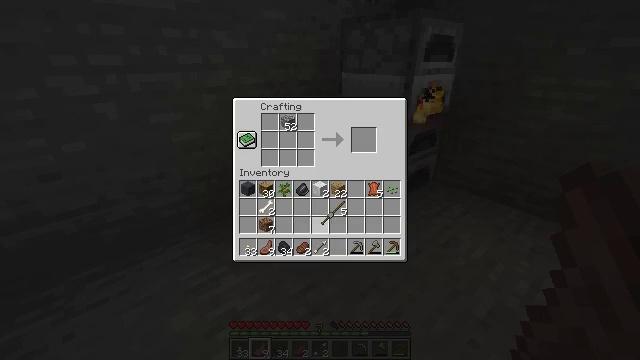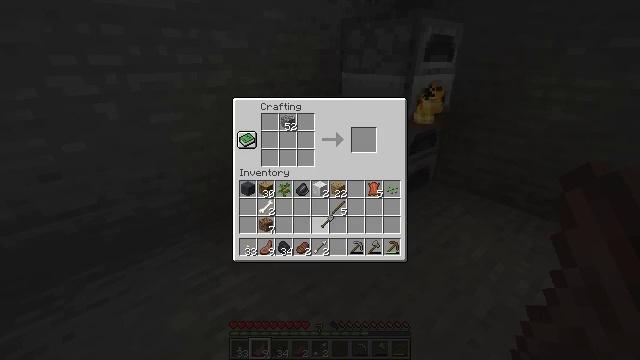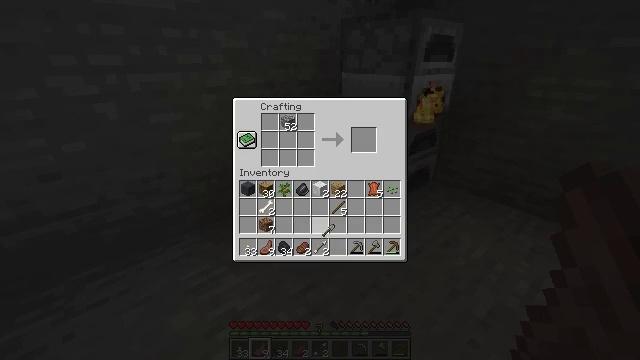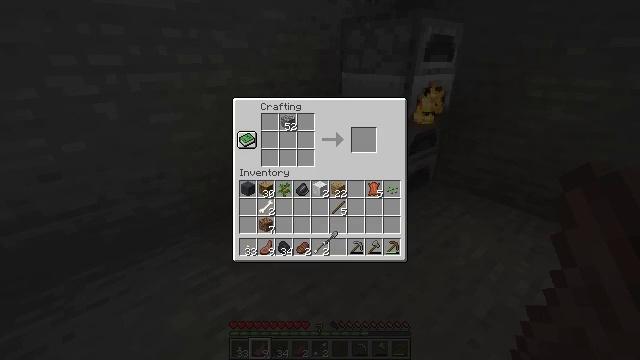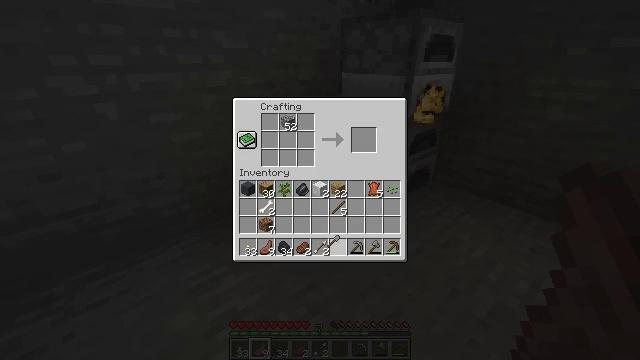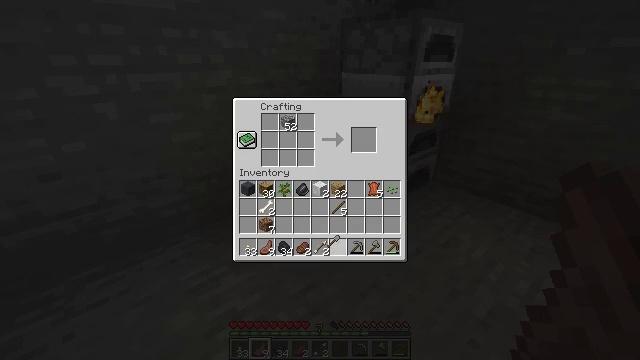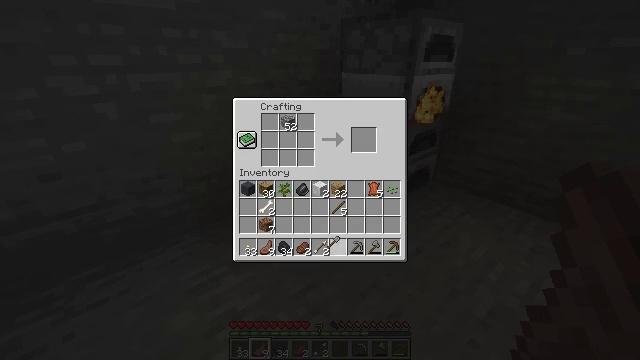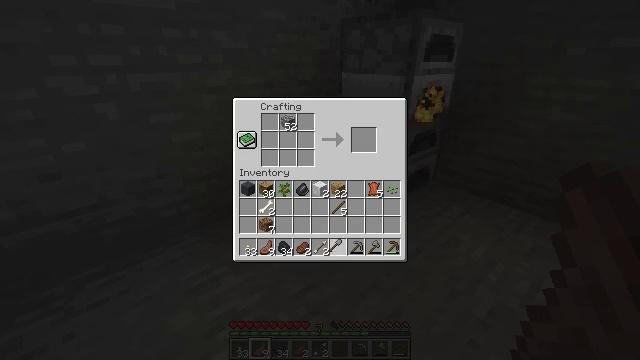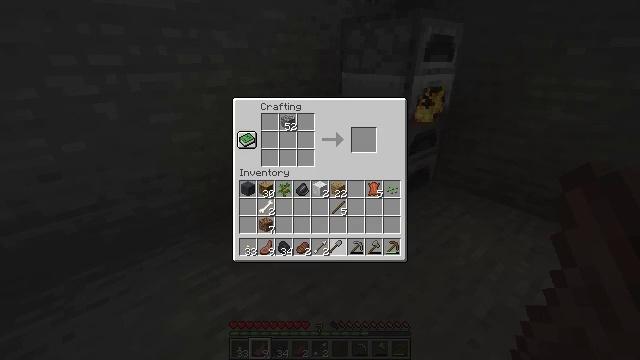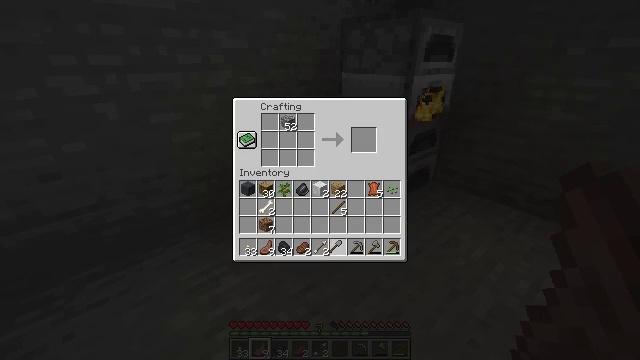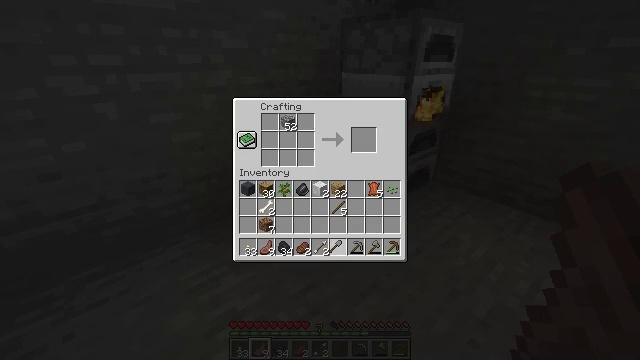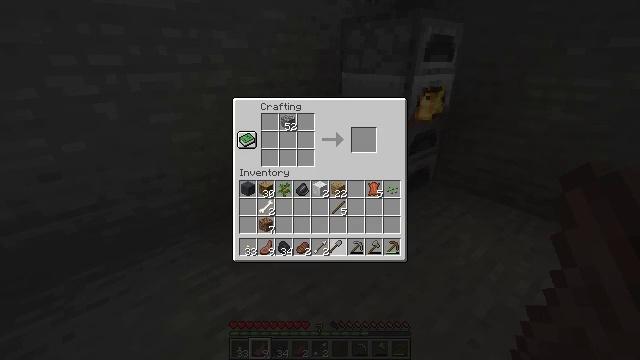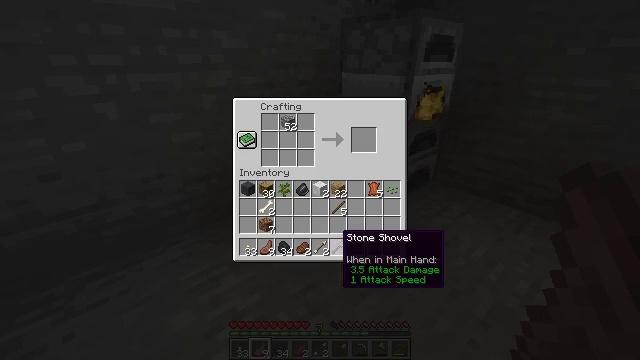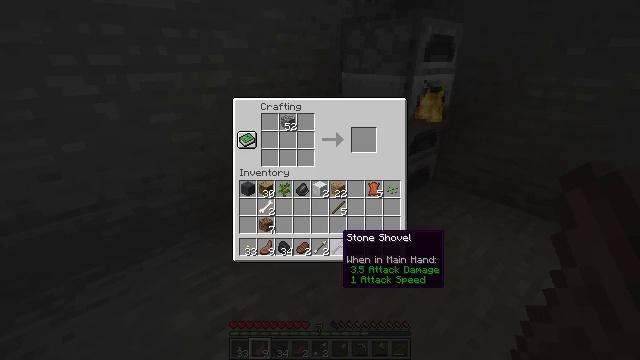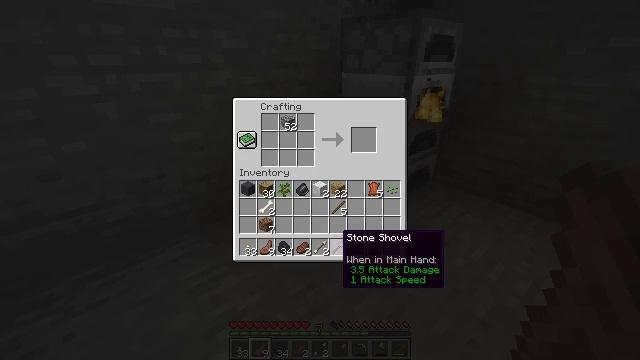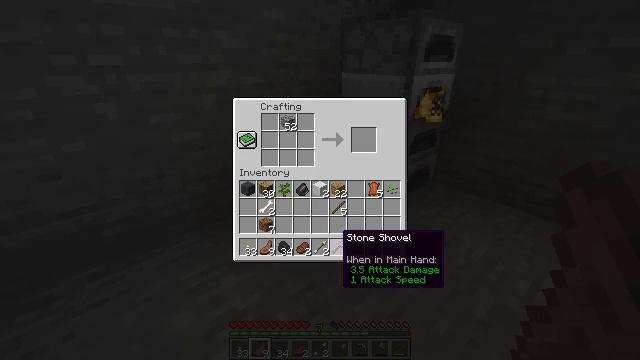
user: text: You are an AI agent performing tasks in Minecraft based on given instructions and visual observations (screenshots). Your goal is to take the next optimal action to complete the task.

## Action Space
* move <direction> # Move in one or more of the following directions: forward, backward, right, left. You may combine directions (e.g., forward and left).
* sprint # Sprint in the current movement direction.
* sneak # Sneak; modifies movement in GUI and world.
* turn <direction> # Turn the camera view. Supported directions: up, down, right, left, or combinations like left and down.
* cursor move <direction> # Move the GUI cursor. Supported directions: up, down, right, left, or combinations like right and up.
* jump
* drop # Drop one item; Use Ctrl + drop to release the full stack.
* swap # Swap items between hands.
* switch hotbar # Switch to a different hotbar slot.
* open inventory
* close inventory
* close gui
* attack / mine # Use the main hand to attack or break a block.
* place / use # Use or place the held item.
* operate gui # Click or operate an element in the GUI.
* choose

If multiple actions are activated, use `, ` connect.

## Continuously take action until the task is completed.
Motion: motion action
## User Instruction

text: Dig up some sand.
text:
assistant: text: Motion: open gui
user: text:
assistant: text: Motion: cursor move down
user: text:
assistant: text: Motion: no_op
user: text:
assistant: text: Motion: no_op
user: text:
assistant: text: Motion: no_op
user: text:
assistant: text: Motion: no_op
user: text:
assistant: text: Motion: no_op
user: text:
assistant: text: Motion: no_op
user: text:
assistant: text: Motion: no_op
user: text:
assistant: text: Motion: operate gui
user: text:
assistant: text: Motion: operate gui
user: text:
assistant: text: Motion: no_op
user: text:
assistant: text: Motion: no_op
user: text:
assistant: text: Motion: no_op
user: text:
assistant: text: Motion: no_op
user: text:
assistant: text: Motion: no_op
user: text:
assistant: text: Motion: no_op
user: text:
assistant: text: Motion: no_op
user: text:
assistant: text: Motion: no_op
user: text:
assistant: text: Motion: no_op
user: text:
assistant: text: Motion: no_op
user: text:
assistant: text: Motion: no_op
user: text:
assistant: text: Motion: no_op
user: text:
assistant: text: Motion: no_op
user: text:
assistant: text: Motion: no_op
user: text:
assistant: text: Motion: no_op
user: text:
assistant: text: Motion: no_op
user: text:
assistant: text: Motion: no_op
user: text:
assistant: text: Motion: no_op
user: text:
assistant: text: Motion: no_op